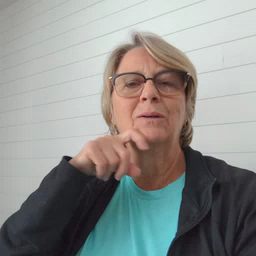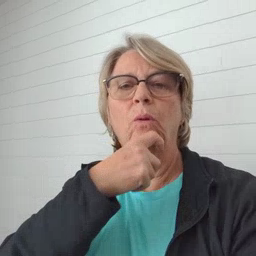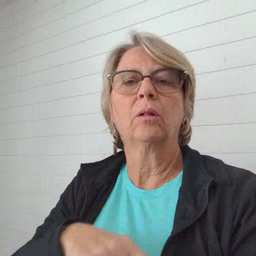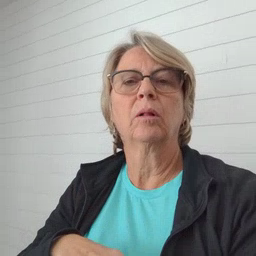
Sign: cereal